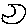
Label: moon